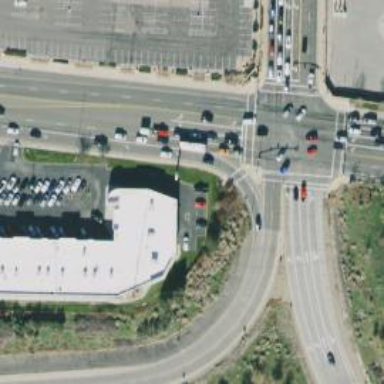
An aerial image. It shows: Footway that serves as traffic island.